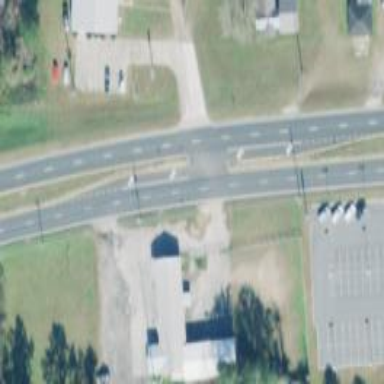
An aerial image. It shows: Asphalt road with dual carriageways at trunk level.